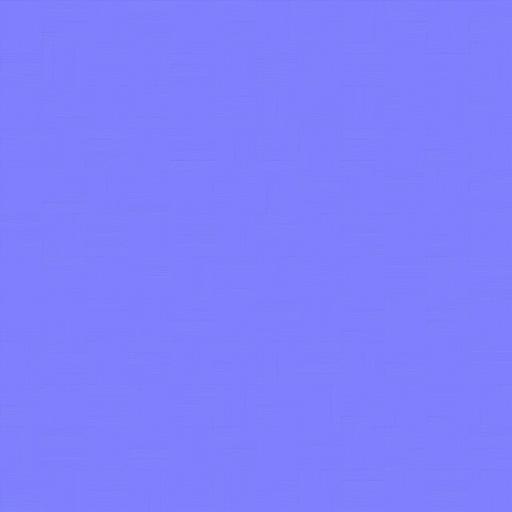
cherry dark floor flooring parquet wood wooden